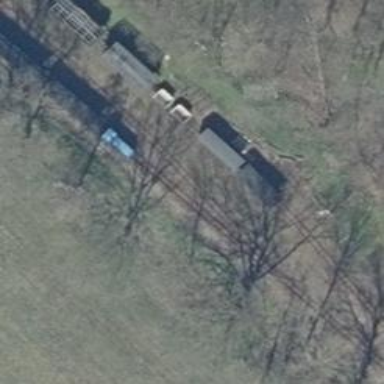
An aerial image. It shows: Preserved narrow-gauge railway in yard.